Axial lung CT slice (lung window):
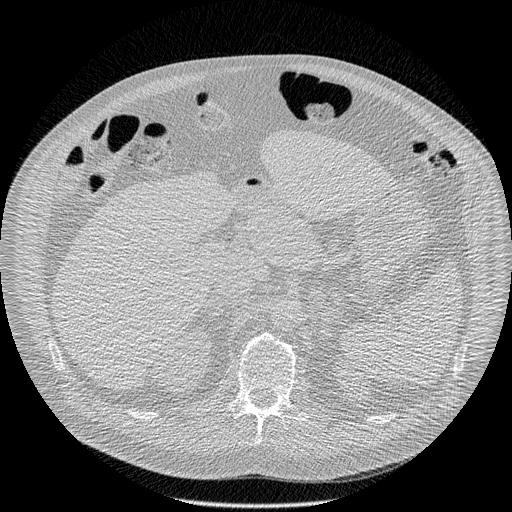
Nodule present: no